Question: I am currently designing a recipes website. I have fleshed out most of the 'edit' page, but one feature still eludes me.
How can I handle people "editing" the ingredients? Specifically, how can I handle the addition and removal of several ingredients when it comes time to make the POST?
My interface currently has edit buttons and an "add ingredient" button, as shown here:

Here is a brief example:
A recipe currently has four ingredients: Bread, tomatoes, lettuce, bacon. If a user were to add a new ingredient (mayonnaise, for instance), and to edit the bread to be "wheat bread",
## EDIT: For clarification
I am not asking how I can reflect these changes in the database. That can be taken care of on the server side. My question is, how, on the can I pack these transaction-type changes into a single post message, which is sent back to the server.
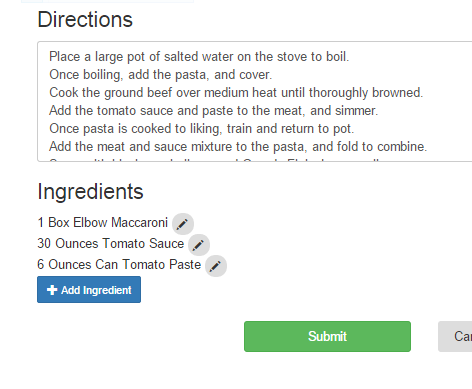
Answer: You can think of each ingredient as a js object.
'''
//simplified for clarity
{ingredient: "blah blah blah"}
var ingredients = {
[
{ingredient: "1 Box of Macaroni"},
{ingredient: "30 Ounces of tomato sauce"}
]
}
'''
You can then 'push' ingredients into this array of ingredients (when an ingredient is added) and post it over to the server with an AJAX request on save or append inputs to your form if you aren't using AJAX...